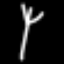
Label: fork